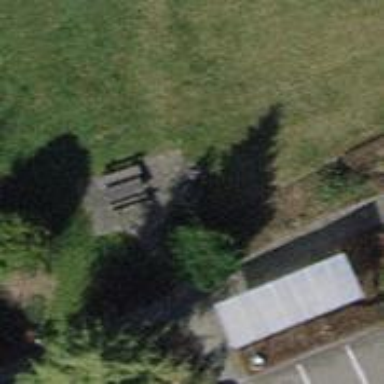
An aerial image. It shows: Barbecue facility.